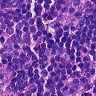
Metastatic tissue present: no